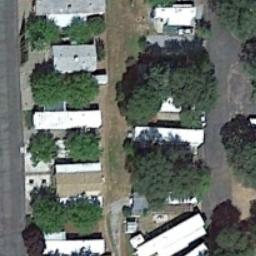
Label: mobile_home_park